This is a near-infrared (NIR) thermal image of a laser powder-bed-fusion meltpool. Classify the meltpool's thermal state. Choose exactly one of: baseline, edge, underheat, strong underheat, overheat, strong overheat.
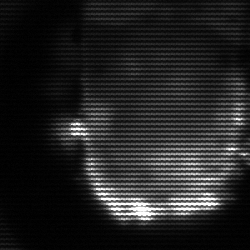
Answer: baseline